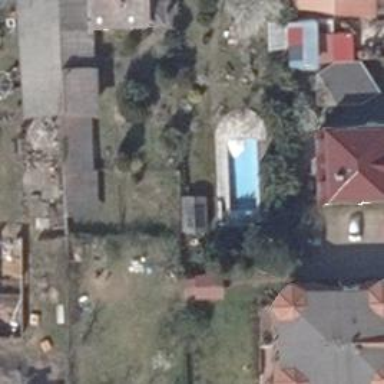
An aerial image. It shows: Swimming pool located in leisure land.